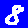
Digit: 8